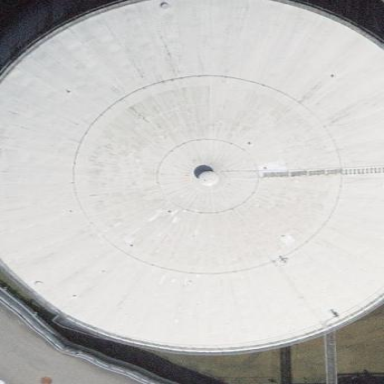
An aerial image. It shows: Storage tank that is man-made.